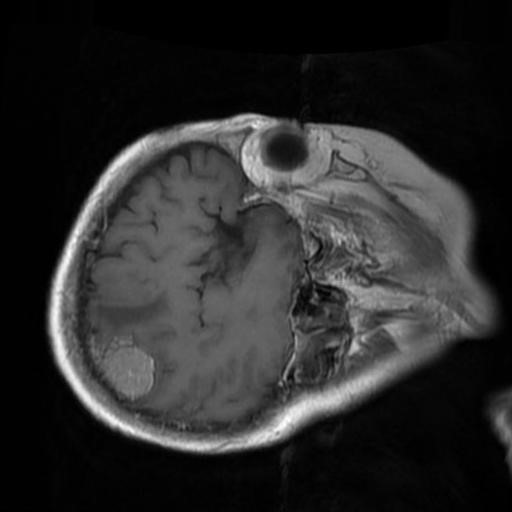
Label: brain_menin